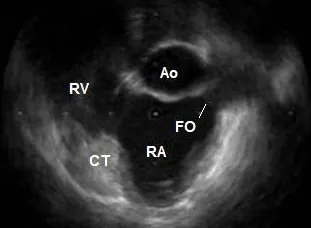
ICE during atrial systole before the jump of the transseptal needle into the oval fossa. The LA cavity is virtually missing at this time point of the cardiac cycle. Ao - non-coronary sinus of the aorta; CT - terminal crest; FO - oval fossa; RA - right atrium; RV - right ventricle.
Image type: radiology (ct)